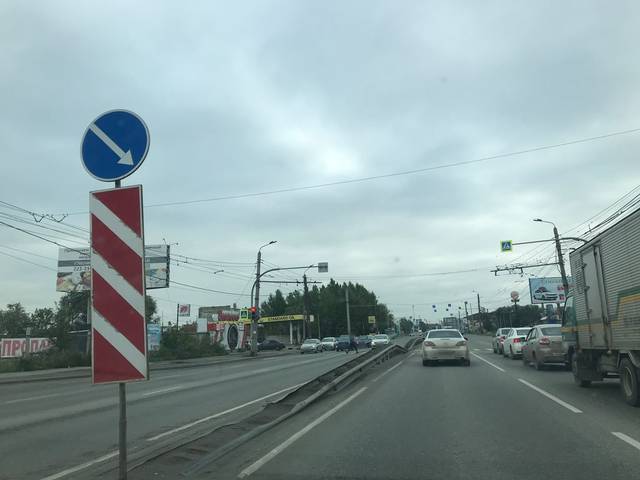
Region: Russia
Coordinates: 55.142, 61.453